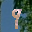
Label: 9